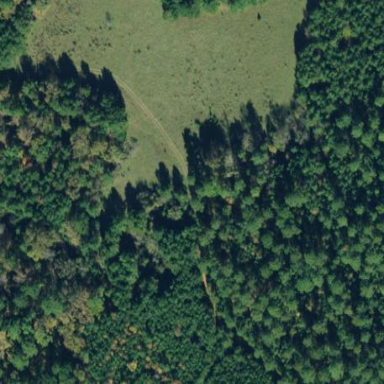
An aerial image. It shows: Evergreen needle-leaved forest.